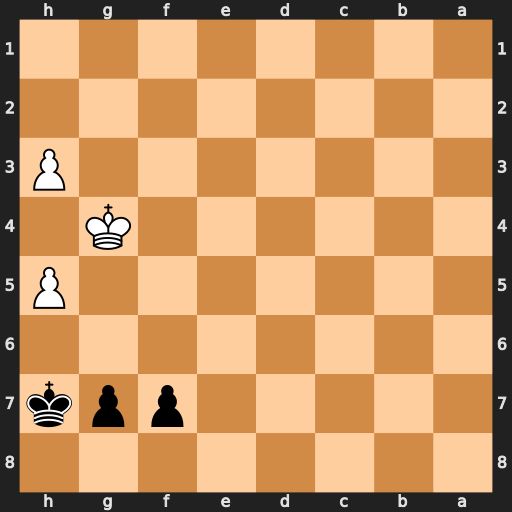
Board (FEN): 8/5ppk/8/7P/6K1/7P/8/8
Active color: b
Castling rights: -
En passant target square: -
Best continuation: Kh6 Kh4 f5